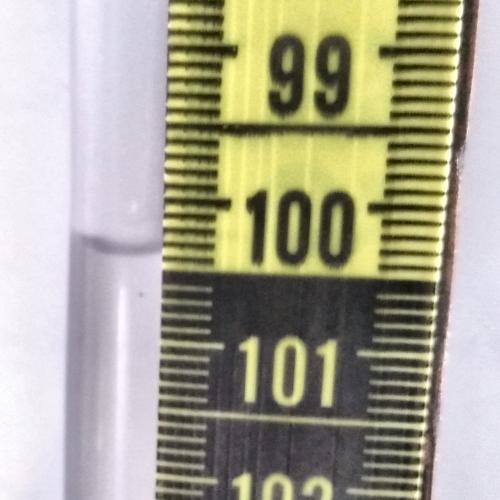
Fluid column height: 100.4 cm